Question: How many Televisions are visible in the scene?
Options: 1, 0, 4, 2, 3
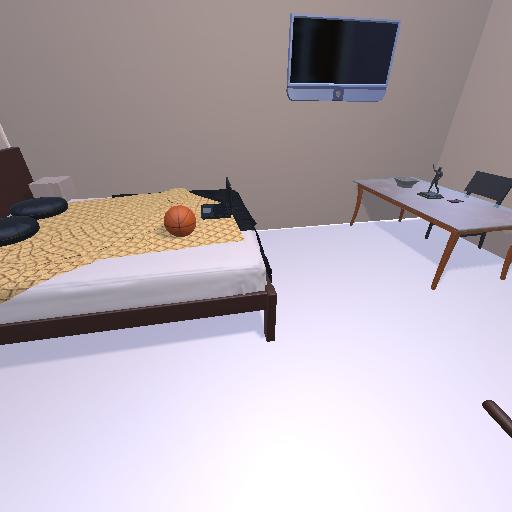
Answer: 1